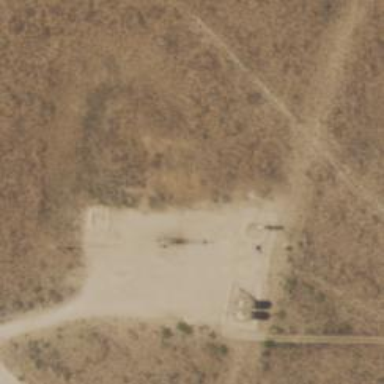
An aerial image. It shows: Petroleum well.